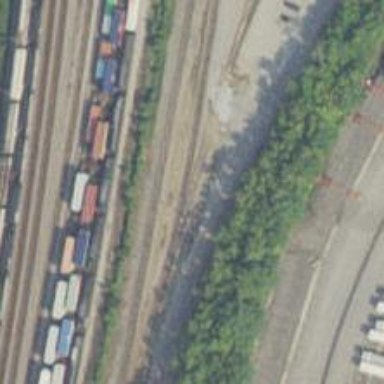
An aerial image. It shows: Unused railway yard.